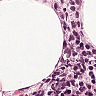
Metastatic tissue present: no